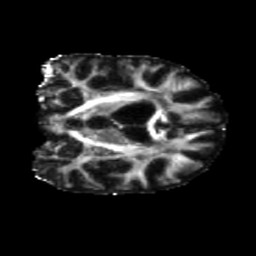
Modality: FA
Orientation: coronal
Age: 63
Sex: female
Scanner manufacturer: siemens
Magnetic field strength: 3 T
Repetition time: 5.25 s
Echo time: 0.08 s